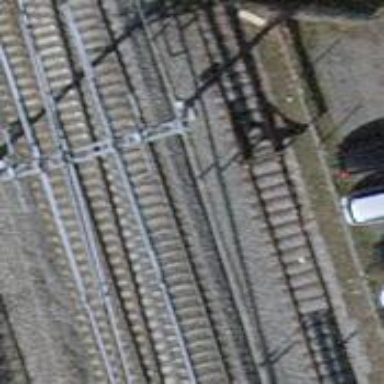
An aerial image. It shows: Railway buffer stop.